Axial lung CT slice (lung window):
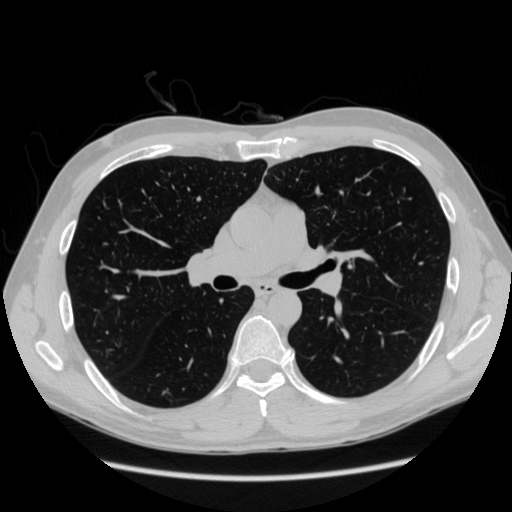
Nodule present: no